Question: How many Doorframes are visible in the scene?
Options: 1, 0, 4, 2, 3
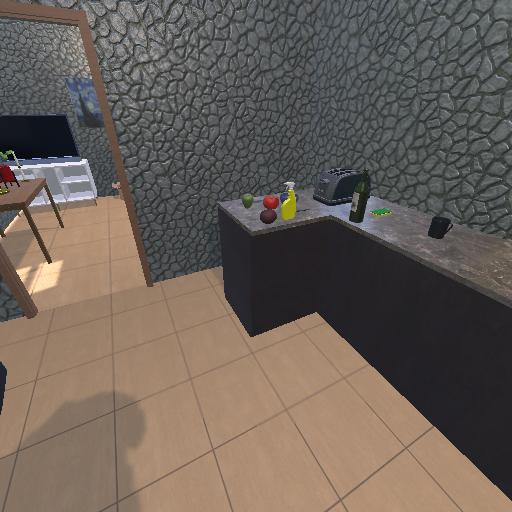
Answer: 1